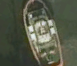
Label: Towing_vessel